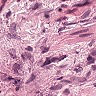
Metastatic tissue present: no